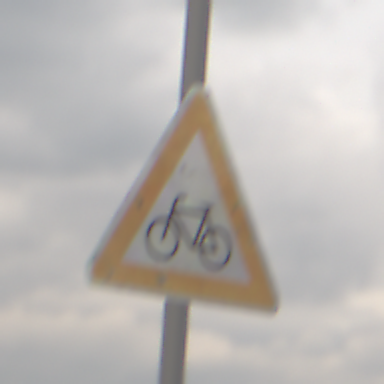
Verkehrszeichen: RadverkehrRechts
Umgebung: Outdoor, Nature
Tageszeit: MorningAfternoon
Wetter: Overcast
Licht: Natural
Jahreszeit: NotSpecified
Kontrast: LowContrast